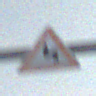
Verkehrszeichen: DoppelkurveZunaechstLinks
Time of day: SunriseSunset
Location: Outdoor (Nature)
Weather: PartlyCloudy
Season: NotSpecified
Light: Natural